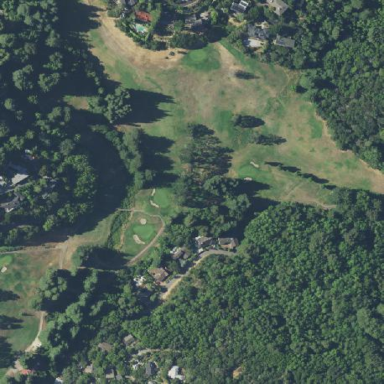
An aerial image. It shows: Golf course.